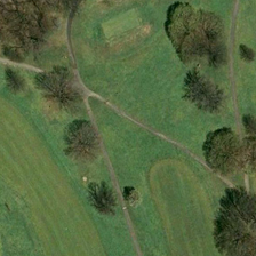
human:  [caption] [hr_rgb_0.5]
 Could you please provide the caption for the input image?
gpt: In this grassland there are three countryside roads.

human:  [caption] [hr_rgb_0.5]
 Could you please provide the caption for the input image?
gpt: There are three connecting paths in grasslands that grow some trees.

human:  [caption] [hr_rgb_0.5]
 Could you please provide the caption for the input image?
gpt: There are three linked paths on the grass, where some trees grow.

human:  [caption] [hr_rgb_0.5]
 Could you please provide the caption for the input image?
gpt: the cruciate track separates the meadow which has some tress .

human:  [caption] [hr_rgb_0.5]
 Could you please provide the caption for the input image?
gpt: There are several trees across the grass on the country road.